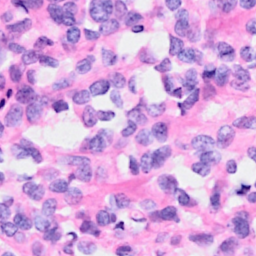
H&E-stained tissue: Breast